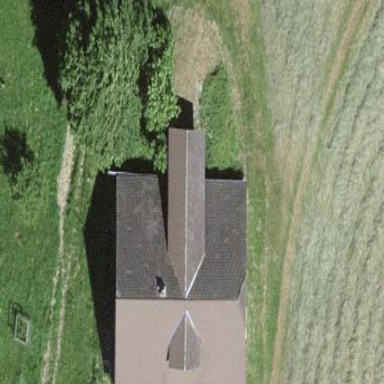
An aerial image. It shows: Farm building.